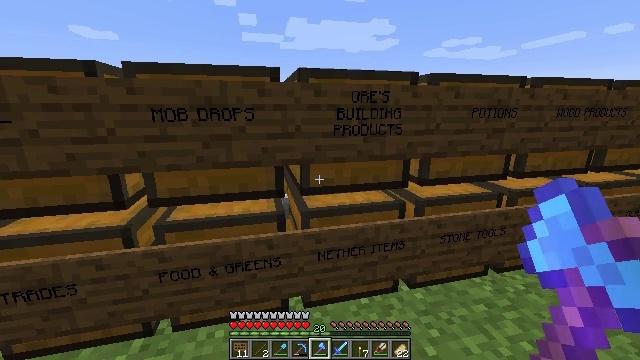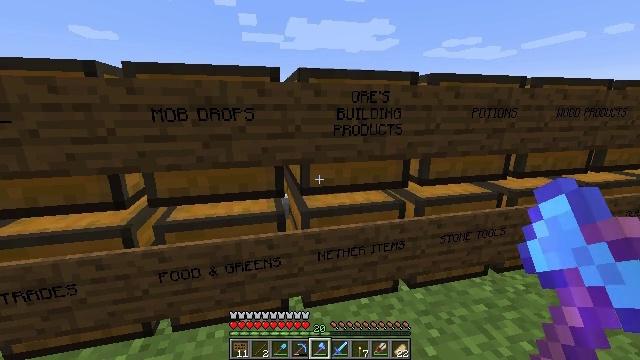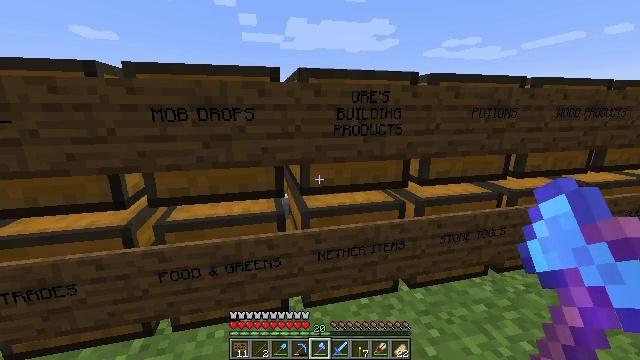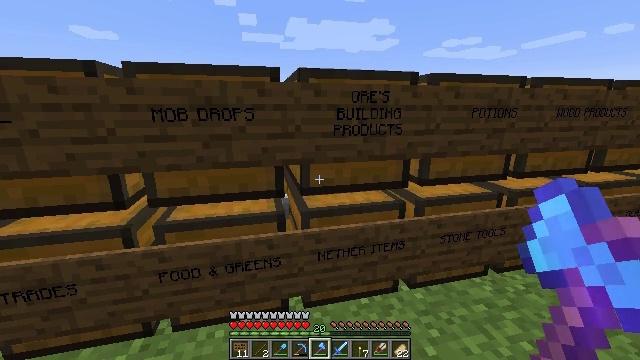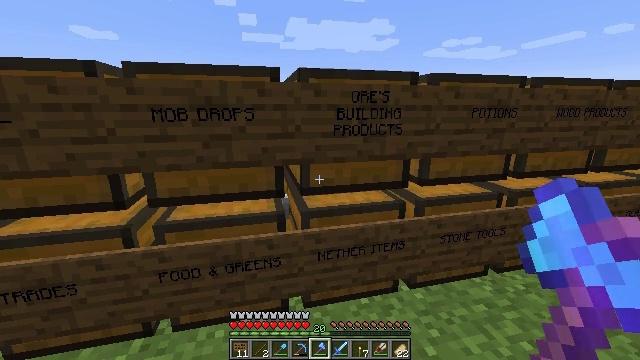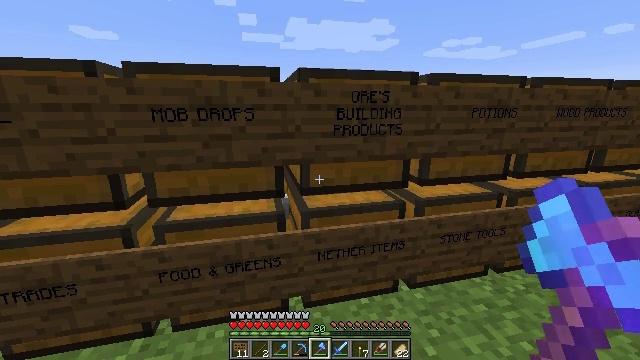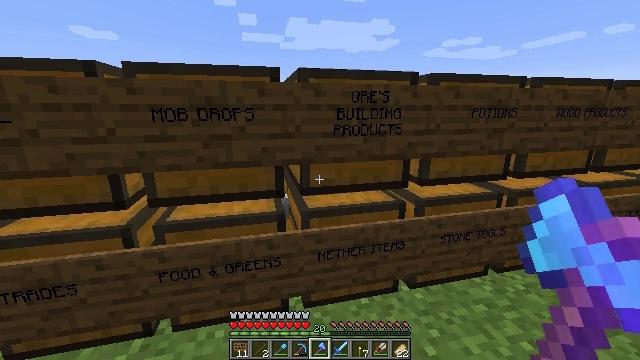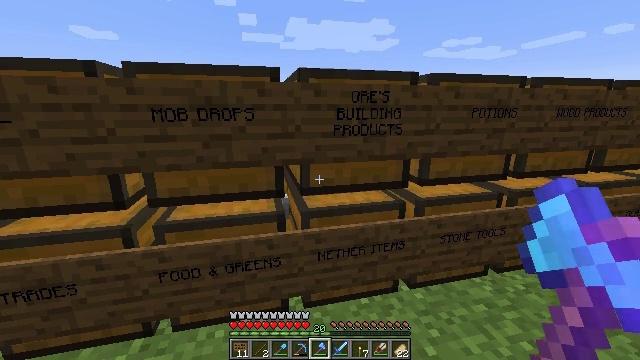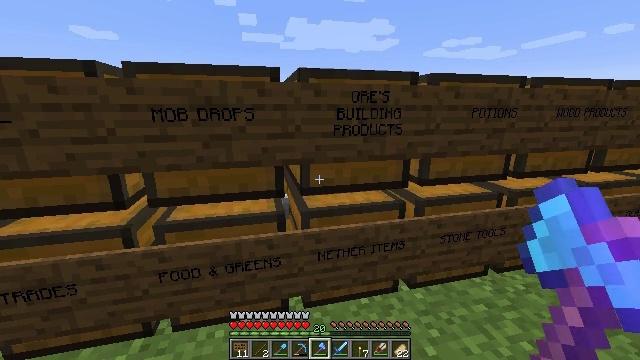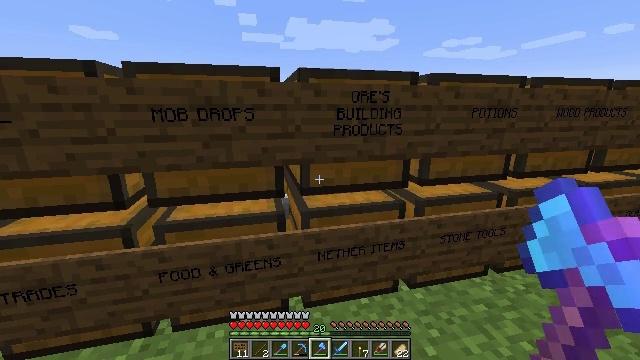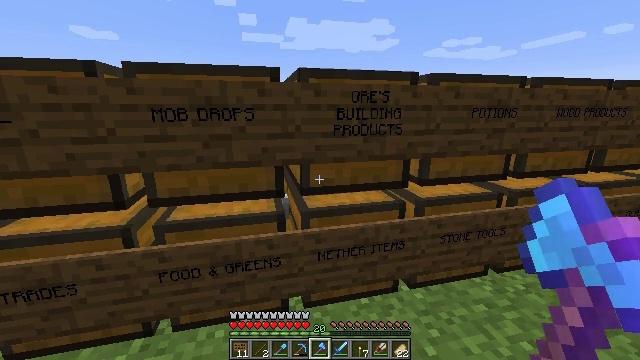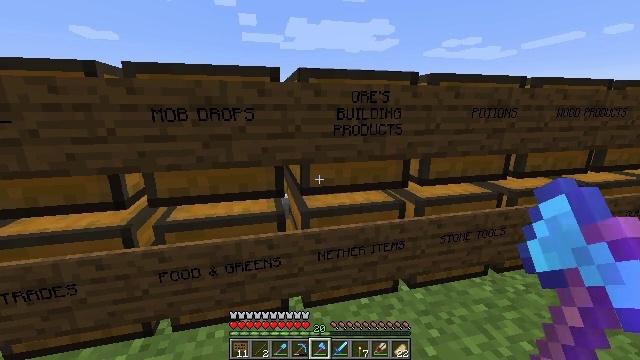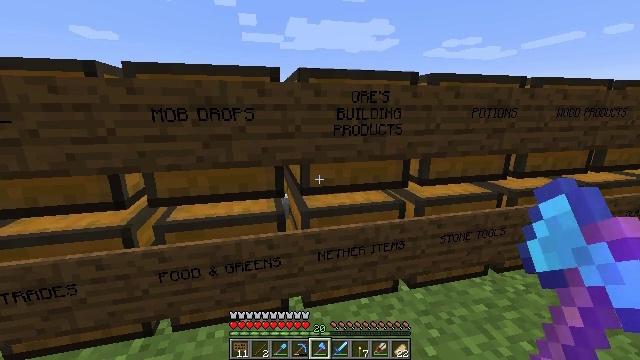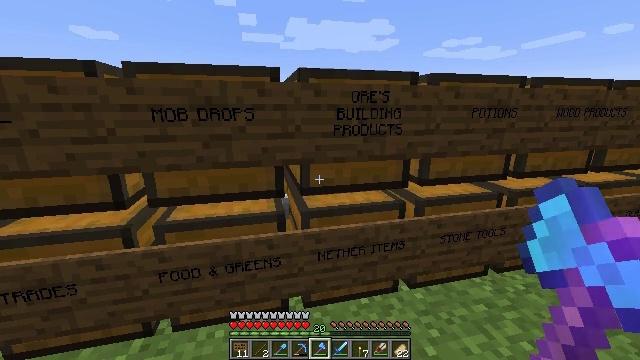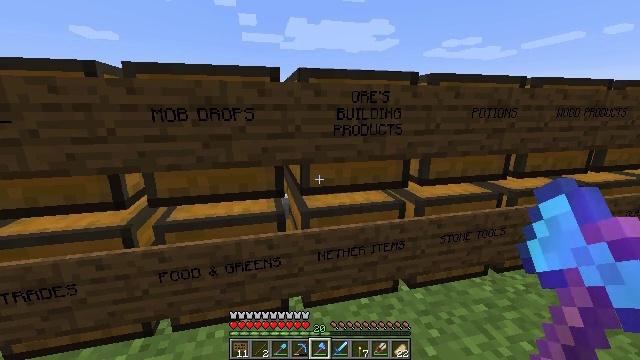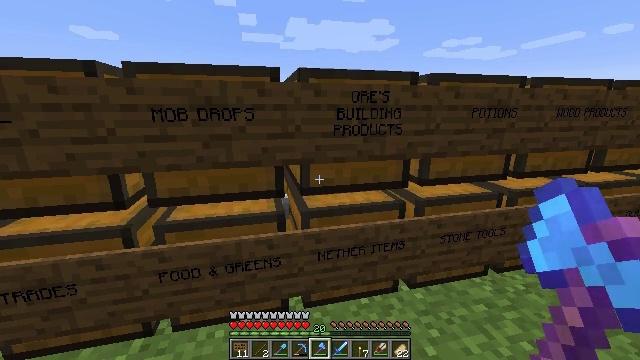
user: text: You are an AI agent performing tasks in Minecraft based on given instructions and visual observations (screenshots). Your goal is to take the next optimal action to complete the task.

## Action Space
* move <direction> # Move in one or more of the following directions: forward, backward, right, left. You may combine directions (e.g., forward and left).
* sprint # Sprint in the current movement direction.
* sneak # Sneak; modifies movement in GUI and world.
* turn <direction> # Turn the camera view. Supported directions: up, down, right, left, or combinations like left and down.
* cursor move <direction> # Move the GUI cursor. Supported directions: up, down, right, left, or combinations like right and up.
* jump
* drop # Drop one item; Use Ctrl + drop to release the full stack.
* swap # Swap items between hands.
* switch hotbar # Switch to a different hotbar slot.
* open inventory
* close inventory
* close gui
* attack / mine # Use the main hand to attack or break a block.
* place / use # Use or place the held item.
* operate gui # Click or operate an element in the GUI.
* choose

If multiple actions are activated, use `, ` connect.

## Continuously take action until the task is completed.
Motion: motion action
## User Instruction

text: Mine the torch on the wall.
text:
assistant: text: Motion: no_op
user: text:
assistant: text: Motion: no_op
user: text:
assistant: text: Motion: no_op
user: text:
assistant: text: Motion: no_op
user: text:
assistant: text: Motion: no_op
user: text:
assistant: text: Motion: no_op
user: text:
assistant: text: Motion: no_op
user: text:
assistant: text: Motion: no_op
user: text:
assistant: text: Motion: no_op
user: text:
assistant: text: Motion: no_op
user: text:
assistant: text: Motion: no_op
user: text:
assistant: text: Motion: no_op
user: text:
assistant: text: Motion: no_op
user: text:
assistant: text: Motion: no_op
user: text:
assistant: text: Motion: no_op
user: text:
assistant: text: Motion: no_op
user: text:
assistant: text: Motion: no_op
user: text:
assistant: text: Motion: no_op
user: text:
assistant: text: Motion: no_op
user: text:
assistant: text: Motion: no_op
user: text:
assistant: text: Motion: no_op
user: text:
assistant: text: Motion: no_op
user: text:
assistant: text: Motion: no_op
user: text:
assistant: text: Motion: no_op
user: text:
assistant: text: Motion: no_op
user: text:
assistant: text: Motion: no_op
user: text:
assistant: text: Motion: no_op
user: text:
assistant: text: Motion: no_op
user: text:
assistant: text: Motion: no_op
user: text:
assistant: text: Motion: no_op